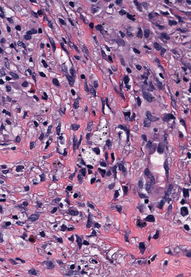
Tumor epithelial tissue: no
Tumor-associated stroma tissue: yes
Normal tissue: no